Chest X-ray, AP view. Patient: 62 years old, sex M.
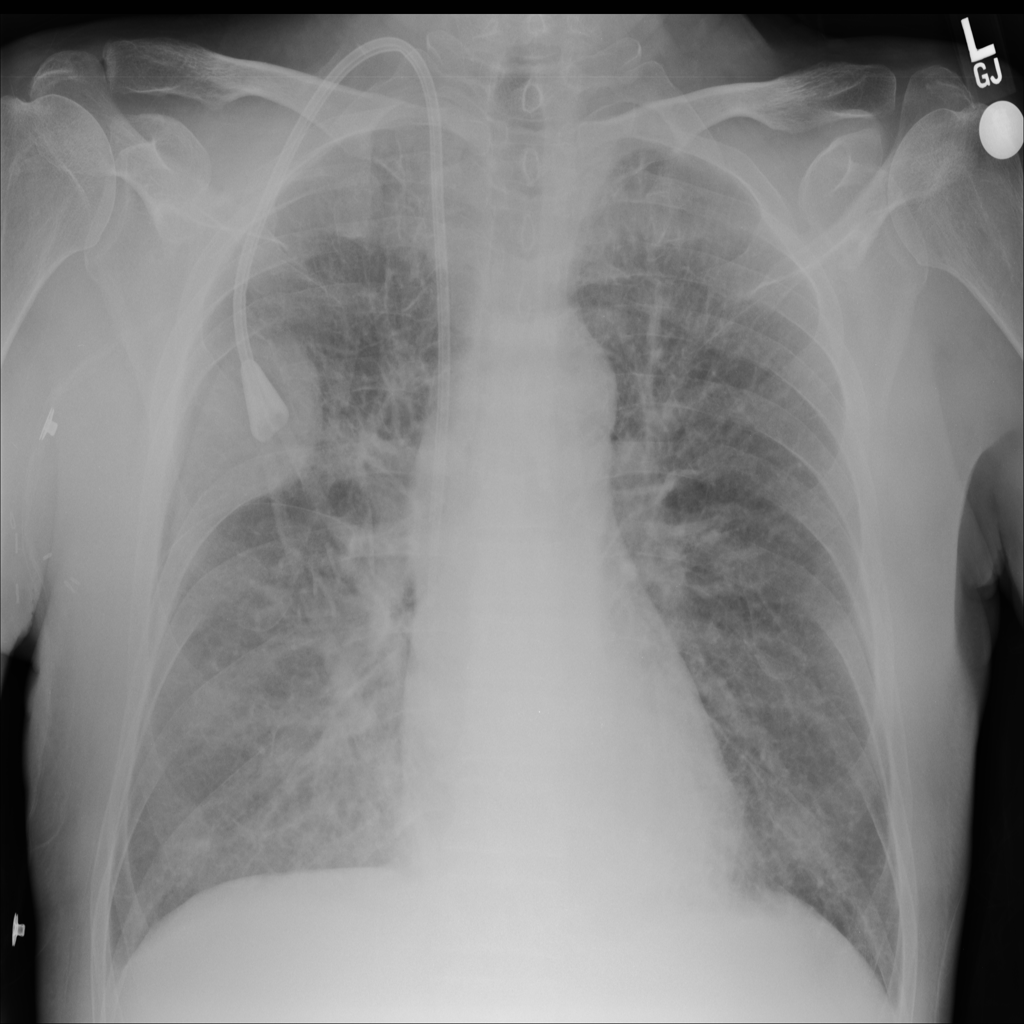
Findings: Infiltration